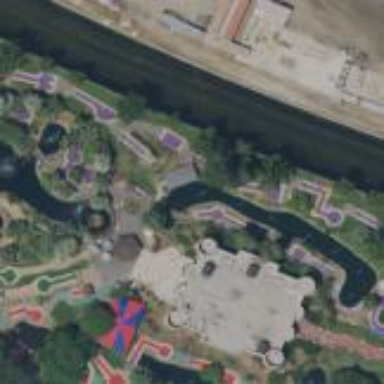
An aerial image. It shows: Miniature golf pitch for leisure on land.